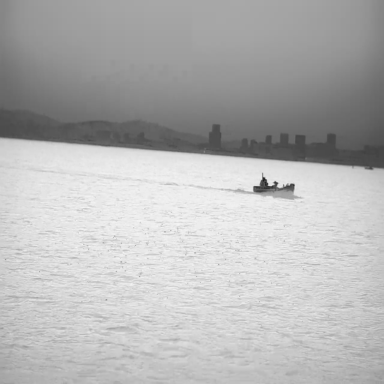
There are two bulk_carriers in the infrared image.